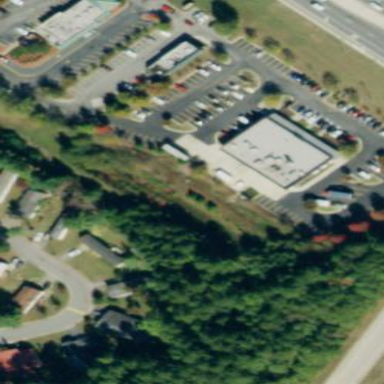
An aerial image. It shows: Parking area.